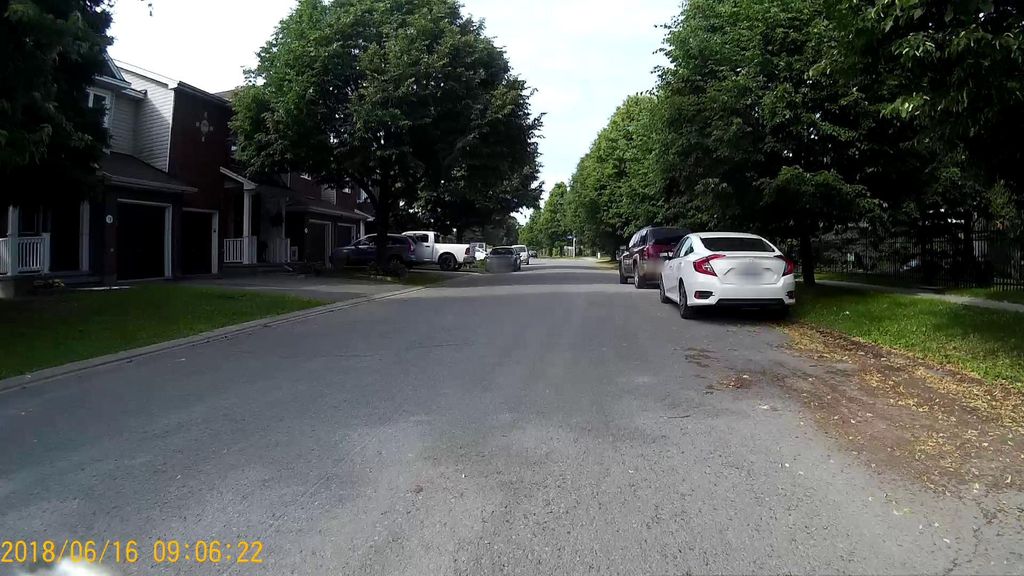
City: ottawa-gatineau